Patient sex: F
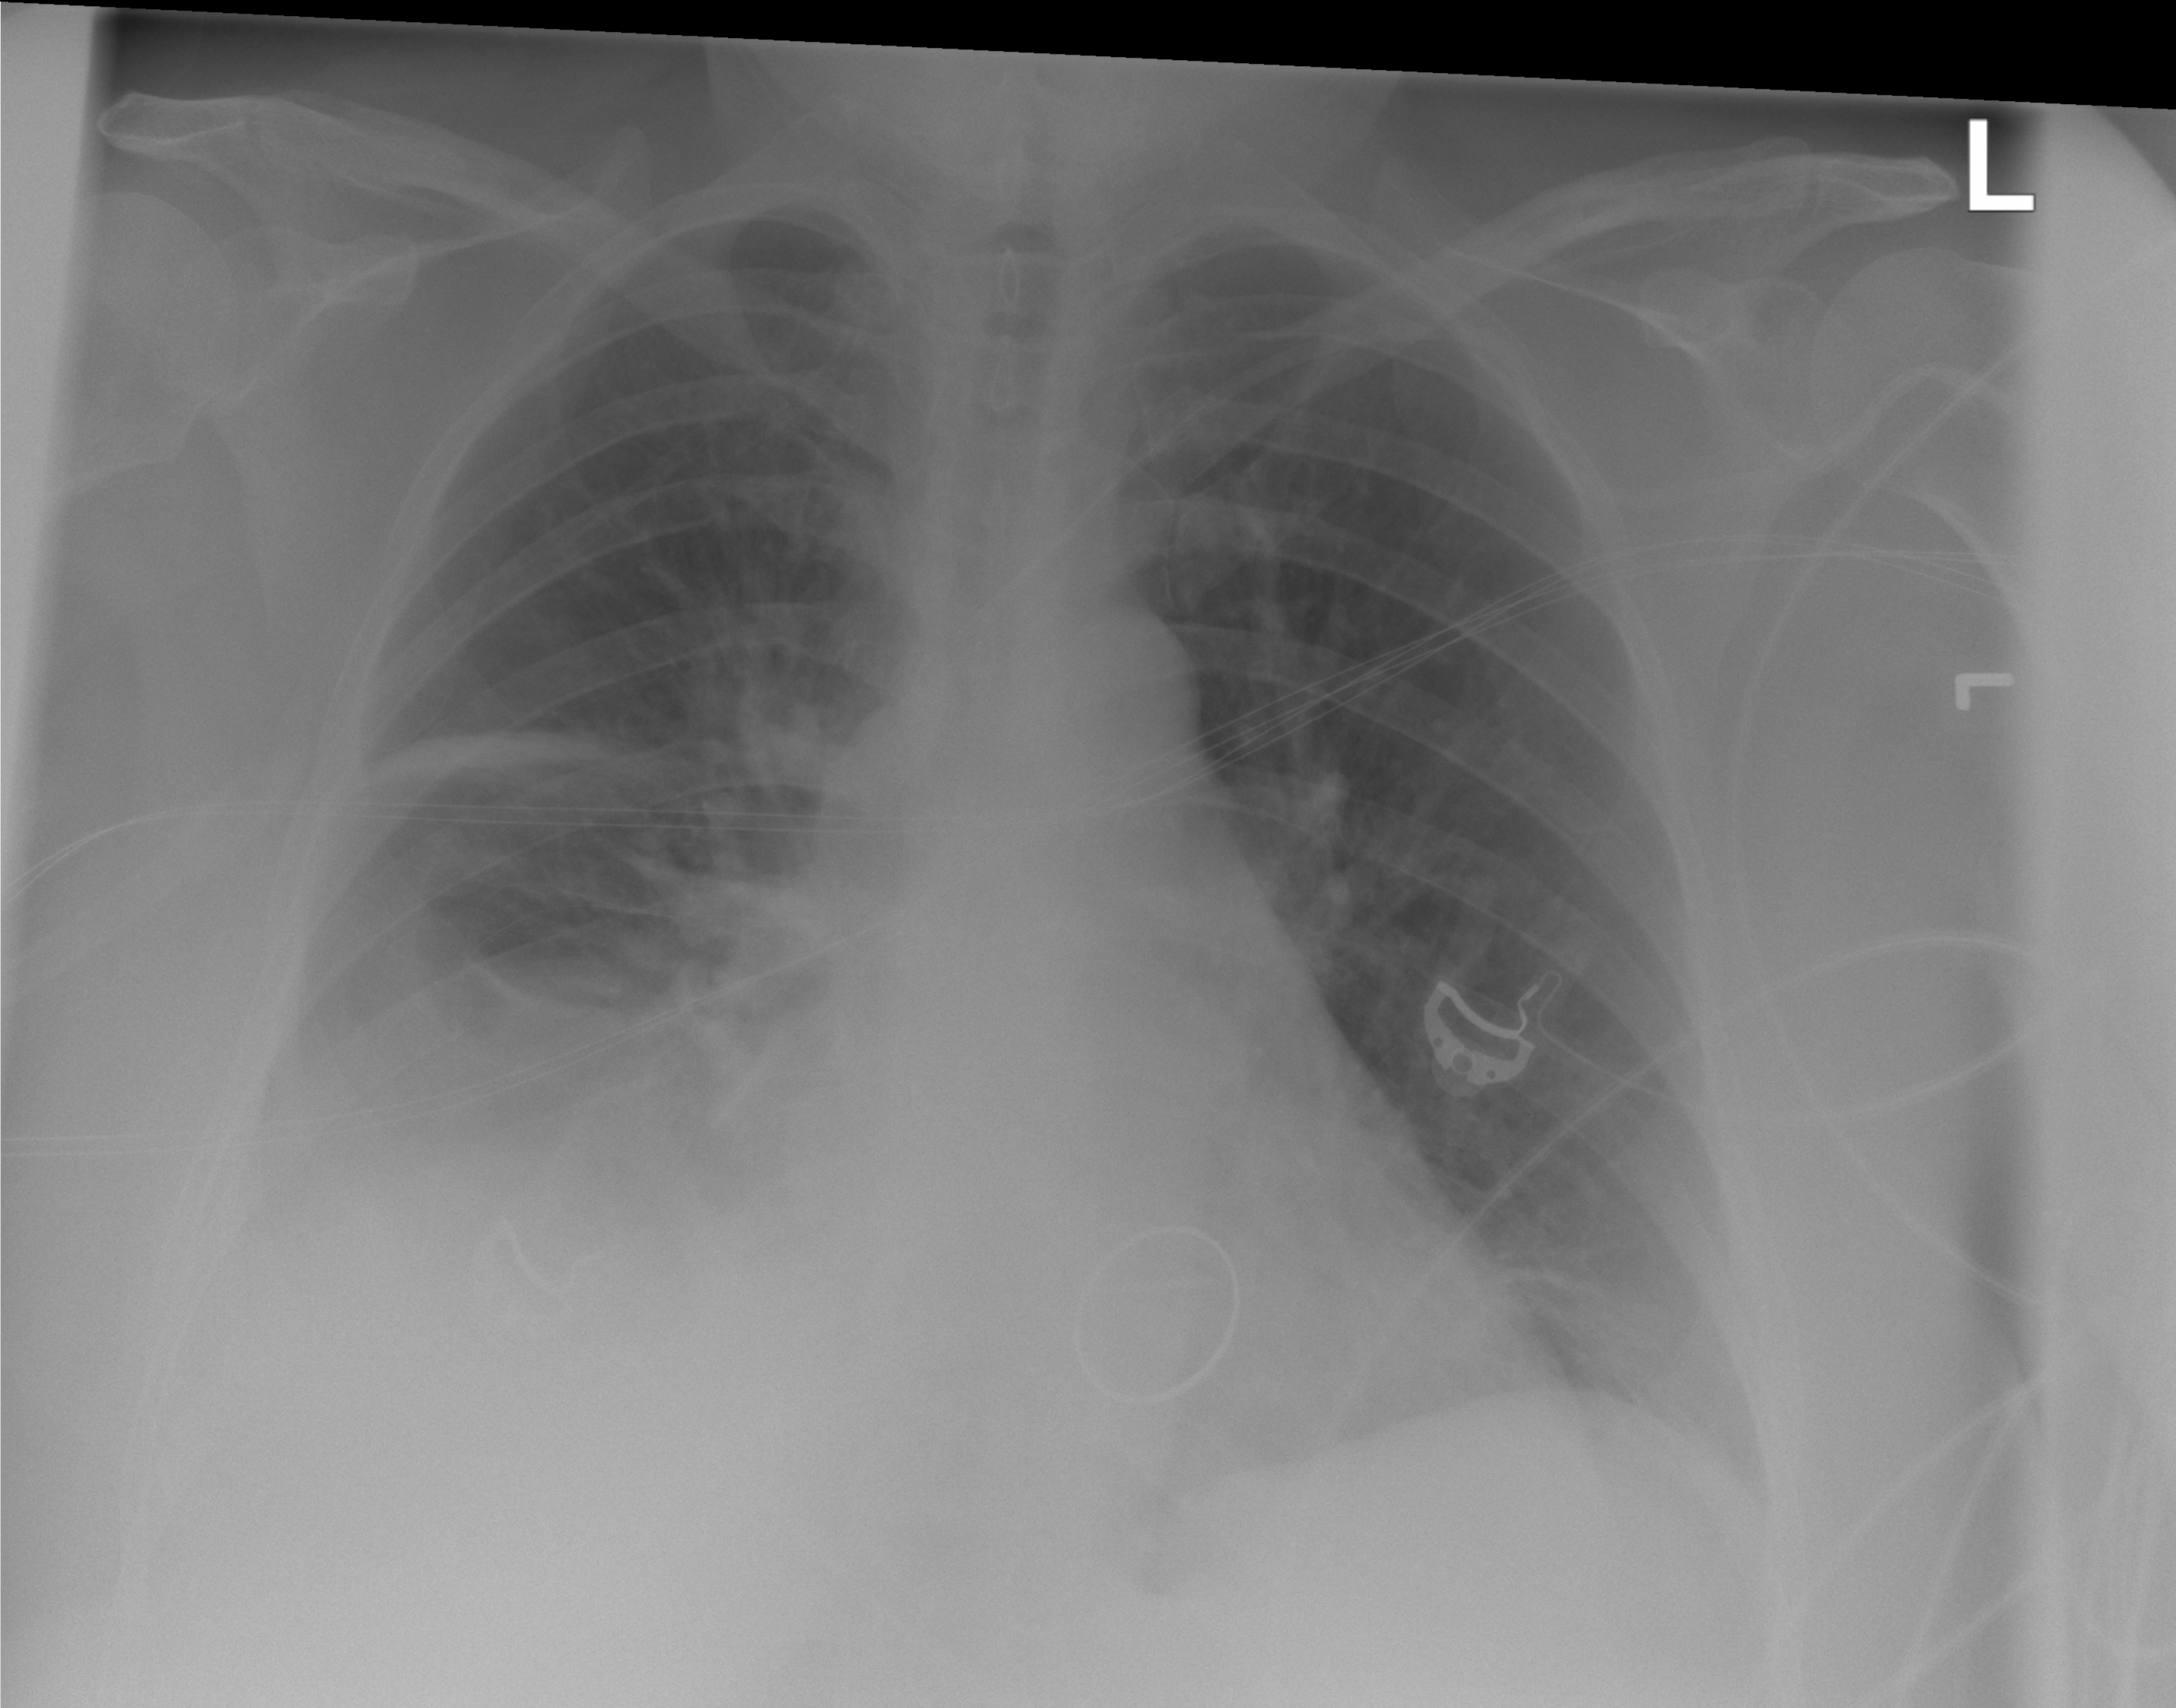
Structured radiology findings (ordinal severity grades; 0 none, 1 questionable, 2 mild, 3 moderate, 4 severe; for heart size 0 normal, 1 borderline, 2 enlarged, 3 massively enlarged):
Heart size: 1
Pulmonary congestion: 0
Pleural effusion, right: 2
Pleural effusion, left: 0
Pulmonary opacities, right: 2
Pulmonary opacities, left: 0
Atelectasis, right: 2
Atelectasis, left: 0